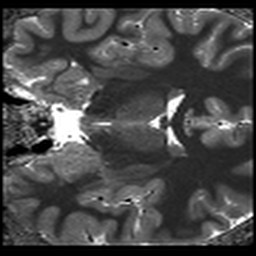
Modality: T1map
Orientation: coronal
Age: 20
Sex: female